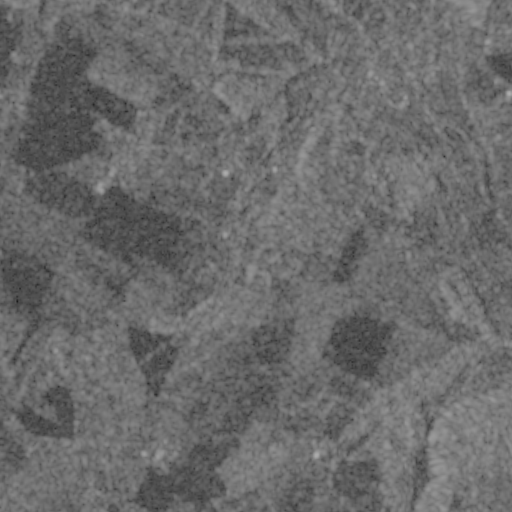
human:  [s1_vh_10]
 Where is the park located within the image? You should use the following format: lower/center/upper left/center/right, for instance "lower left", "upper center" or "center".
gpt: The park is located in the upper right of the image.
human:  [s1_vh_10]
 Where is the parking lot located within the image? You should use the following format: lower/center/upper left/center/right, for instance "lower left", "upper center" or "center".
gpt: The parking lot is located in the upper right of the image.
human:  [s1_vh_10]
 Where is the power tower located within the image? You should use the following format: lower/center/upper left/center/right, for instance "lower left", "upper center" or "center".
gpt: The power tower is located in the lower right of the image.
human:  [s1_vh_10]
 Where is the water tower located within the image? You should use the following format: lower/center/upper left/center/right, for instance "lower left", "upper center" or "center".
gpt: The water tower is located in the upper left of the image.
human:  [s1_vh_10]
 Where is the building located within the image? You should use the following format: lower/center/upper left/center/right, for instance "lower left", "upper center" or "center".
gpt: There is no building in the image.

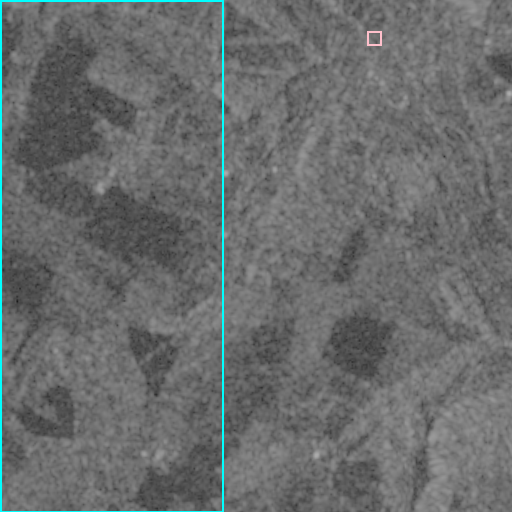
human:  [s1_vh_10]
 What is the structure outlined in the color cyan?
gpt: The structure outlined in cyan is a crop field.
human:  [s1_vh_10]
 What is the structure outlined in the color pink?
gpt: The structure outlined in pink is a park.
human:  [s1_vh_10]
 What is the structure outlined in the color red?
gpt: There is no red outline.